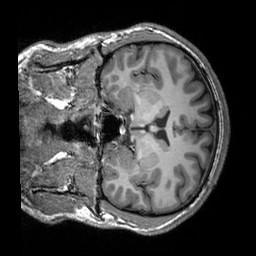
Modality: T1w
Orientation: coronal
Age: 24
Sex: male
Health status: healthy
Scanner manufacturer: siemens
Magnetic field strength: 3 T
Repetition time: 2.3 s
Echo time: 0.00303 s